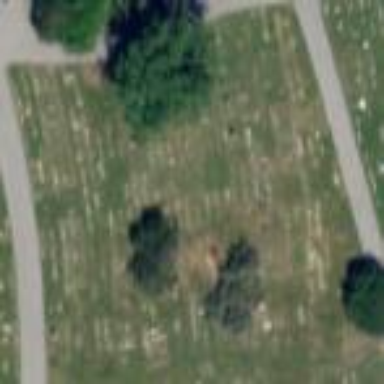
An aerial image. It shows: Sector within cemetery.